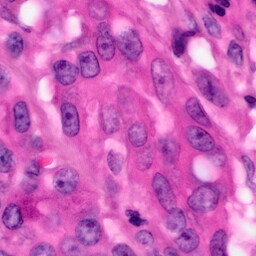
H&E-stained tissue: Pancreatic